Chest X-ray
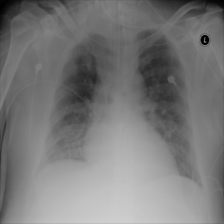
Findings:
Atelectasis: negative
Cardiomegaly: negative
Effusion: negative
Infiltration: positive
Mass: negative
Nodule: negative
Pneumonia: negative
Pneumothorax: negative
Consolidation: negative
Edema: positive
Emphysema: negative
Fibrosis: negative
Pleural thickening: negative
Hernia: negative